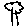
Label: tree